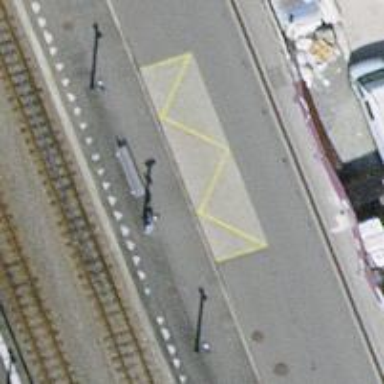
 serving as platform for public transportation."